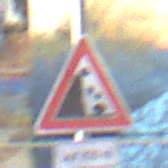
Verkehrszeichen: SteinschlagLinks
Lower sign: LaengeEinerStrecke5
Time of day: MorningAfternoon
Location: Outdoor (Urban)
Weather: PartlyCloudy
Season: NotSpecified
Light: Natural